Field crop: tomato
Growth stage: 1
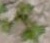
Species: portulaca